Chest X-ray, AP view. Patient: 56 years old, sex F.
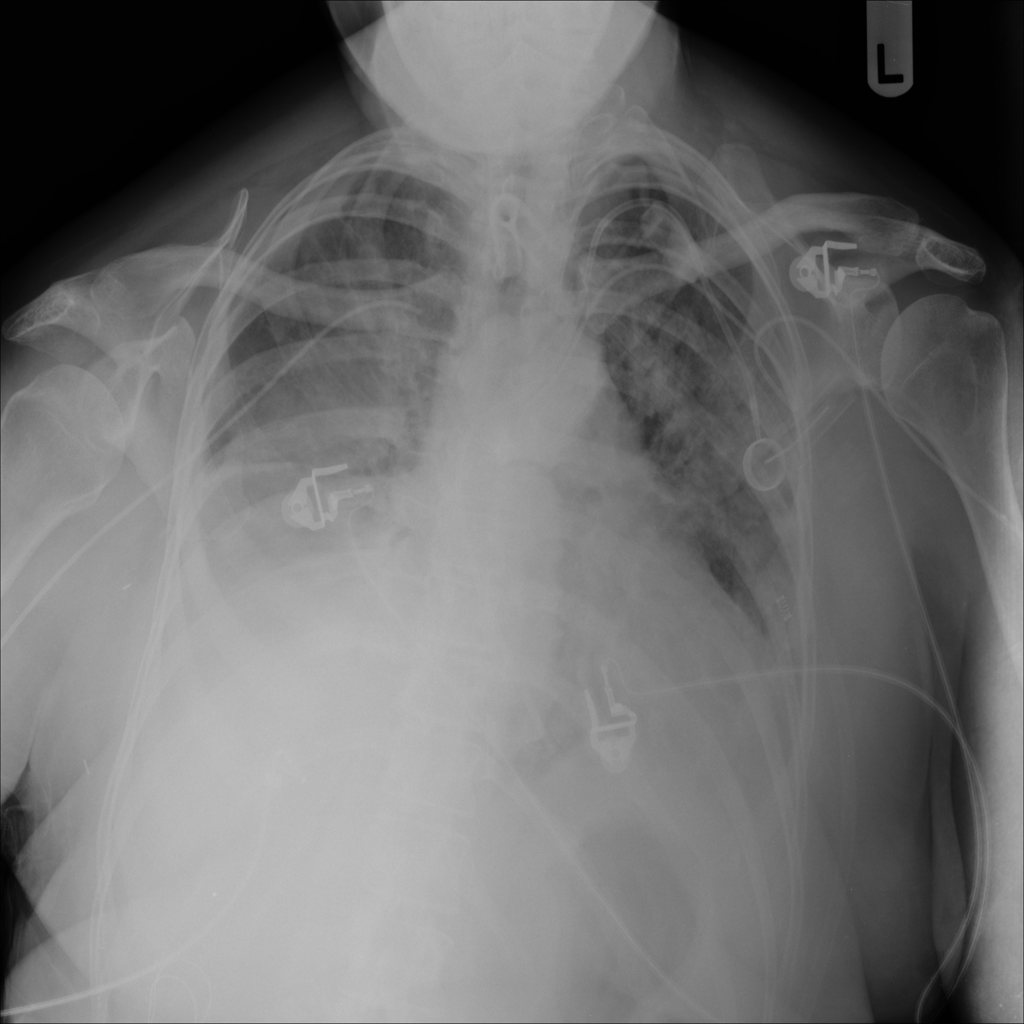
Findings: Effusion, Infiltration